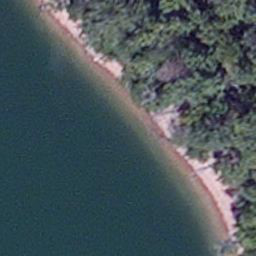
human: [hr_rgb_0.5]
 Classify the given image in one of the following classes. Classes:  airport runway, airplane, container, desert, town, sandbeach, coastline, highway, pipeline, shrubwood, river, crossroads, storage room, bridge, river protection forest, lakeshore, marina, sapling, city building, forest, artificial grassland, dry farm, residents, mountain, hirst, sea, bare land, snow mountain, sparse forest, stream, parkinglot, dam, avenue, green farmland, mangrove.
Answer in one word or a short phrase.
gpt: lakeshore